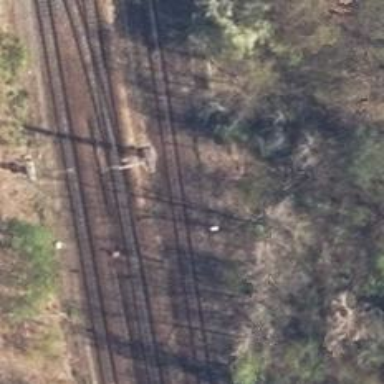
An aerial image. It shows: Railway switch.